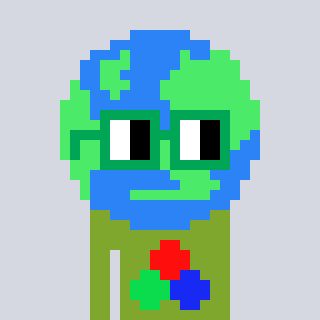
a pixel art character with square green glasses, a earth-shaped head and a slimegreen-colored body on a cool background